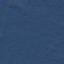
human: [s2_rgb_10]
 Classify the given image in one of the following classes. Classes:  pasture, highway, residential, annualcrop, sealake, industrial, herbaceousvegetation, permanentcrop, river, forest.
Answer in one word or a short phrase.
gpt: Forest